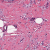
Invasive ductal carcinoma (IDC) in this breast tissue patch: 1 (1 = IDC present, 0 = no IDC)